Question: I want to play with the sample project at <URL>, LocationUpdates.zip, in Android Studio.
I have tried to use File > Import Project but end up with a load of errors:

There are many questions about importing an Eclipse project to Android Studio but following those didn't help me.
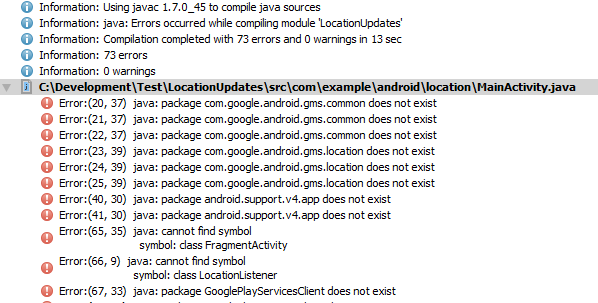
Answer: Android Studio v1.0+ now offers easy importing of the sample projects via File->Import Sample.
Update: Since v1.3 (roughly), the option can now be found at 'File->New->Import sample'. (Thanks to @johanvs)